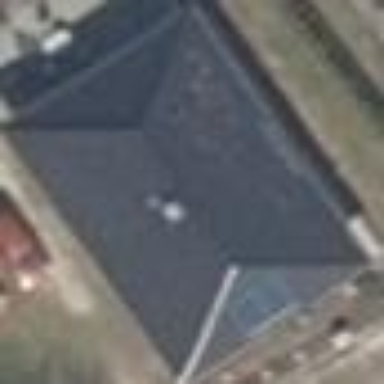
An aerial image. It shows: Detached building with hipped roof shape.